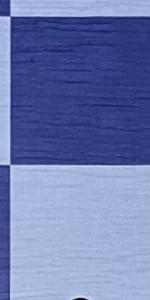
Label: Empty